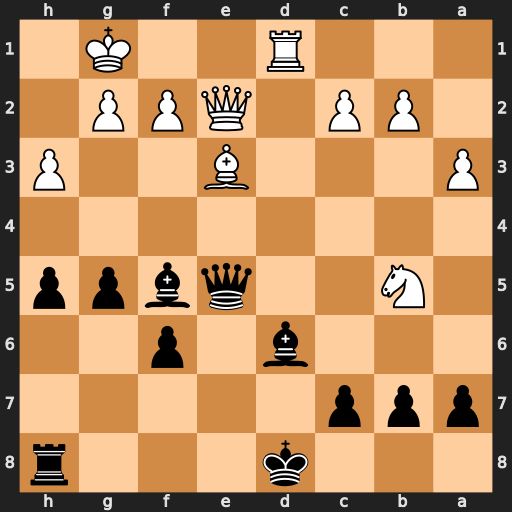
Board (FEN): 3k3r/ppp5/3b1p2/1N2qbpp/8/P3B2P/1PP1QPP1/3R2K1
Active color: b
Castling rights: -
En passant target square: -
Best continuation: Qh2+ Kf1 Qh1#